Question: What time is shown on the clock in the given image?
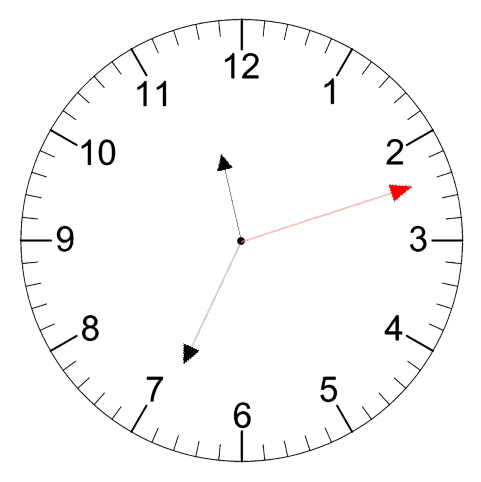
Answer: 11:34:12